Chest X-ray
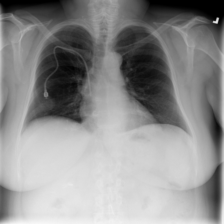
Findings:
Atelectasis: negative
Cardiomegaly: negative
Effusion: negative
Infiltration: negative
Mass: negative
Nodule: negative
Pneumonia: negative
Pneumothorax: negative
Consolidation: negative
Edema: negative
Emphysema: negative
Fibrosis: negative
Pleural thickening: negative
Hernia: negative